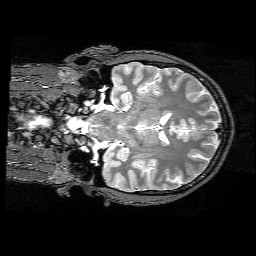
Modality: T2w
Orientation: coronal
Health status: healthy
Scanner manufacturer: siemens
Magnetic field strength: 3 T
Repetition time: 4.8 s
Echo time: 0.458 s